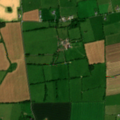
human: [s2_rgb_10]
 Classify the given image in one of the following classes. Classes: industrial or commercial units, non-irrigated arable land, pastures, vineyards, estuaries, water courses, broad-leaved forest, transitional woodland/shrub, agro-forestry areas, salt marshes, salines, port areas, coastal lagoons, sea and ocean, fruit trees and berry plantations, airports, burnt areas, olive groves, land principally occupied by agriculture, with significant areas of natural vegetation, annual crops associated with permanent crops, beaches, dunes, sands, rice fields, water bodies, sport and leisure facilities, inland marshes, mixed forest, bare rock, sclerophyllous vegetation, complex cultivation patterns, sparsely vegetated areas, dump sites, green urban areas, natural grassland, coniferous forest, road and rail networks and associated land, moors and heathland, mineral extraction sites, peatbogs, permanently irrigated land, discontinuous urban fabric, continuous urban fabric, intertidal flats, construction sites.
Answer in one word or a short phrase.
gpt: non-irrigated arable land, pastures